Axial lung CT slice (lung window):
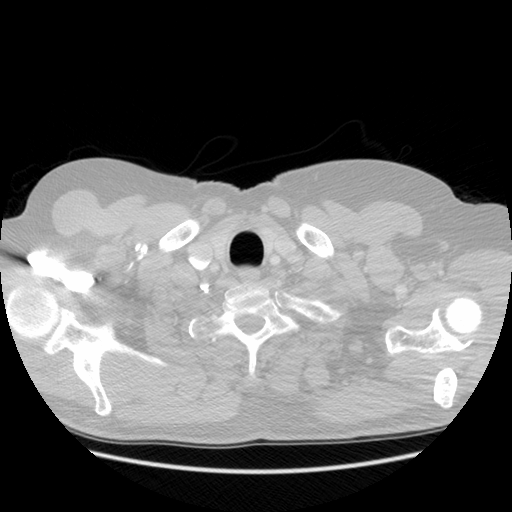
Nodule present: no